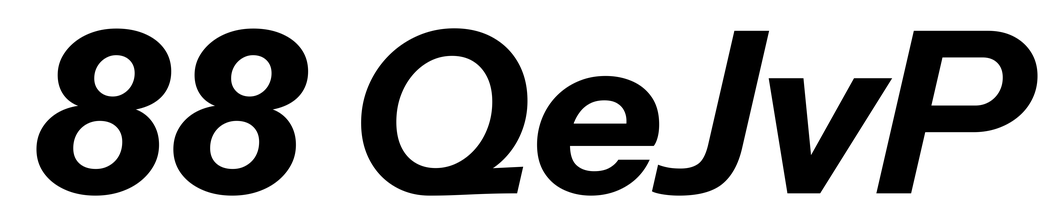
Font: InstrumentSans-Italic_Bold_Italic